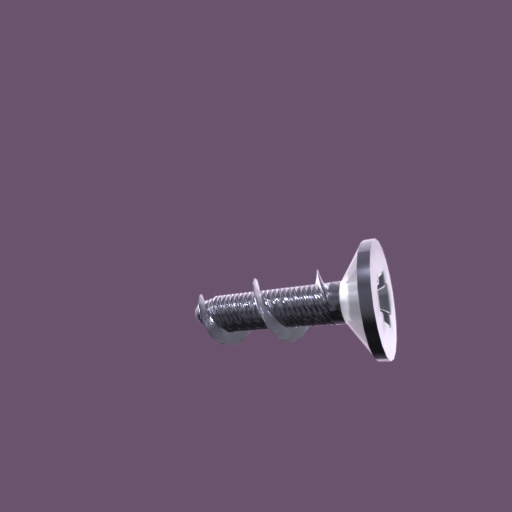
Label: screw